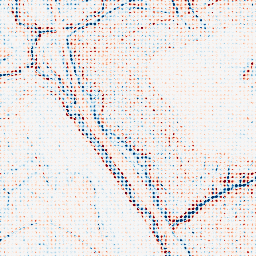
Category: edge_preserving
Decomposition family: anisotropic_diffusion
Decomposition parameters: iterations: 5
kappa: 30
gamma: 0.2
Upsampling method: sinc_hamming
Upsampling parameters: scale: 8
kernel_size: 4
Upsampling scale: 8